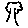
Label: tree